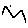
Label: zigzag